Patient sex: M
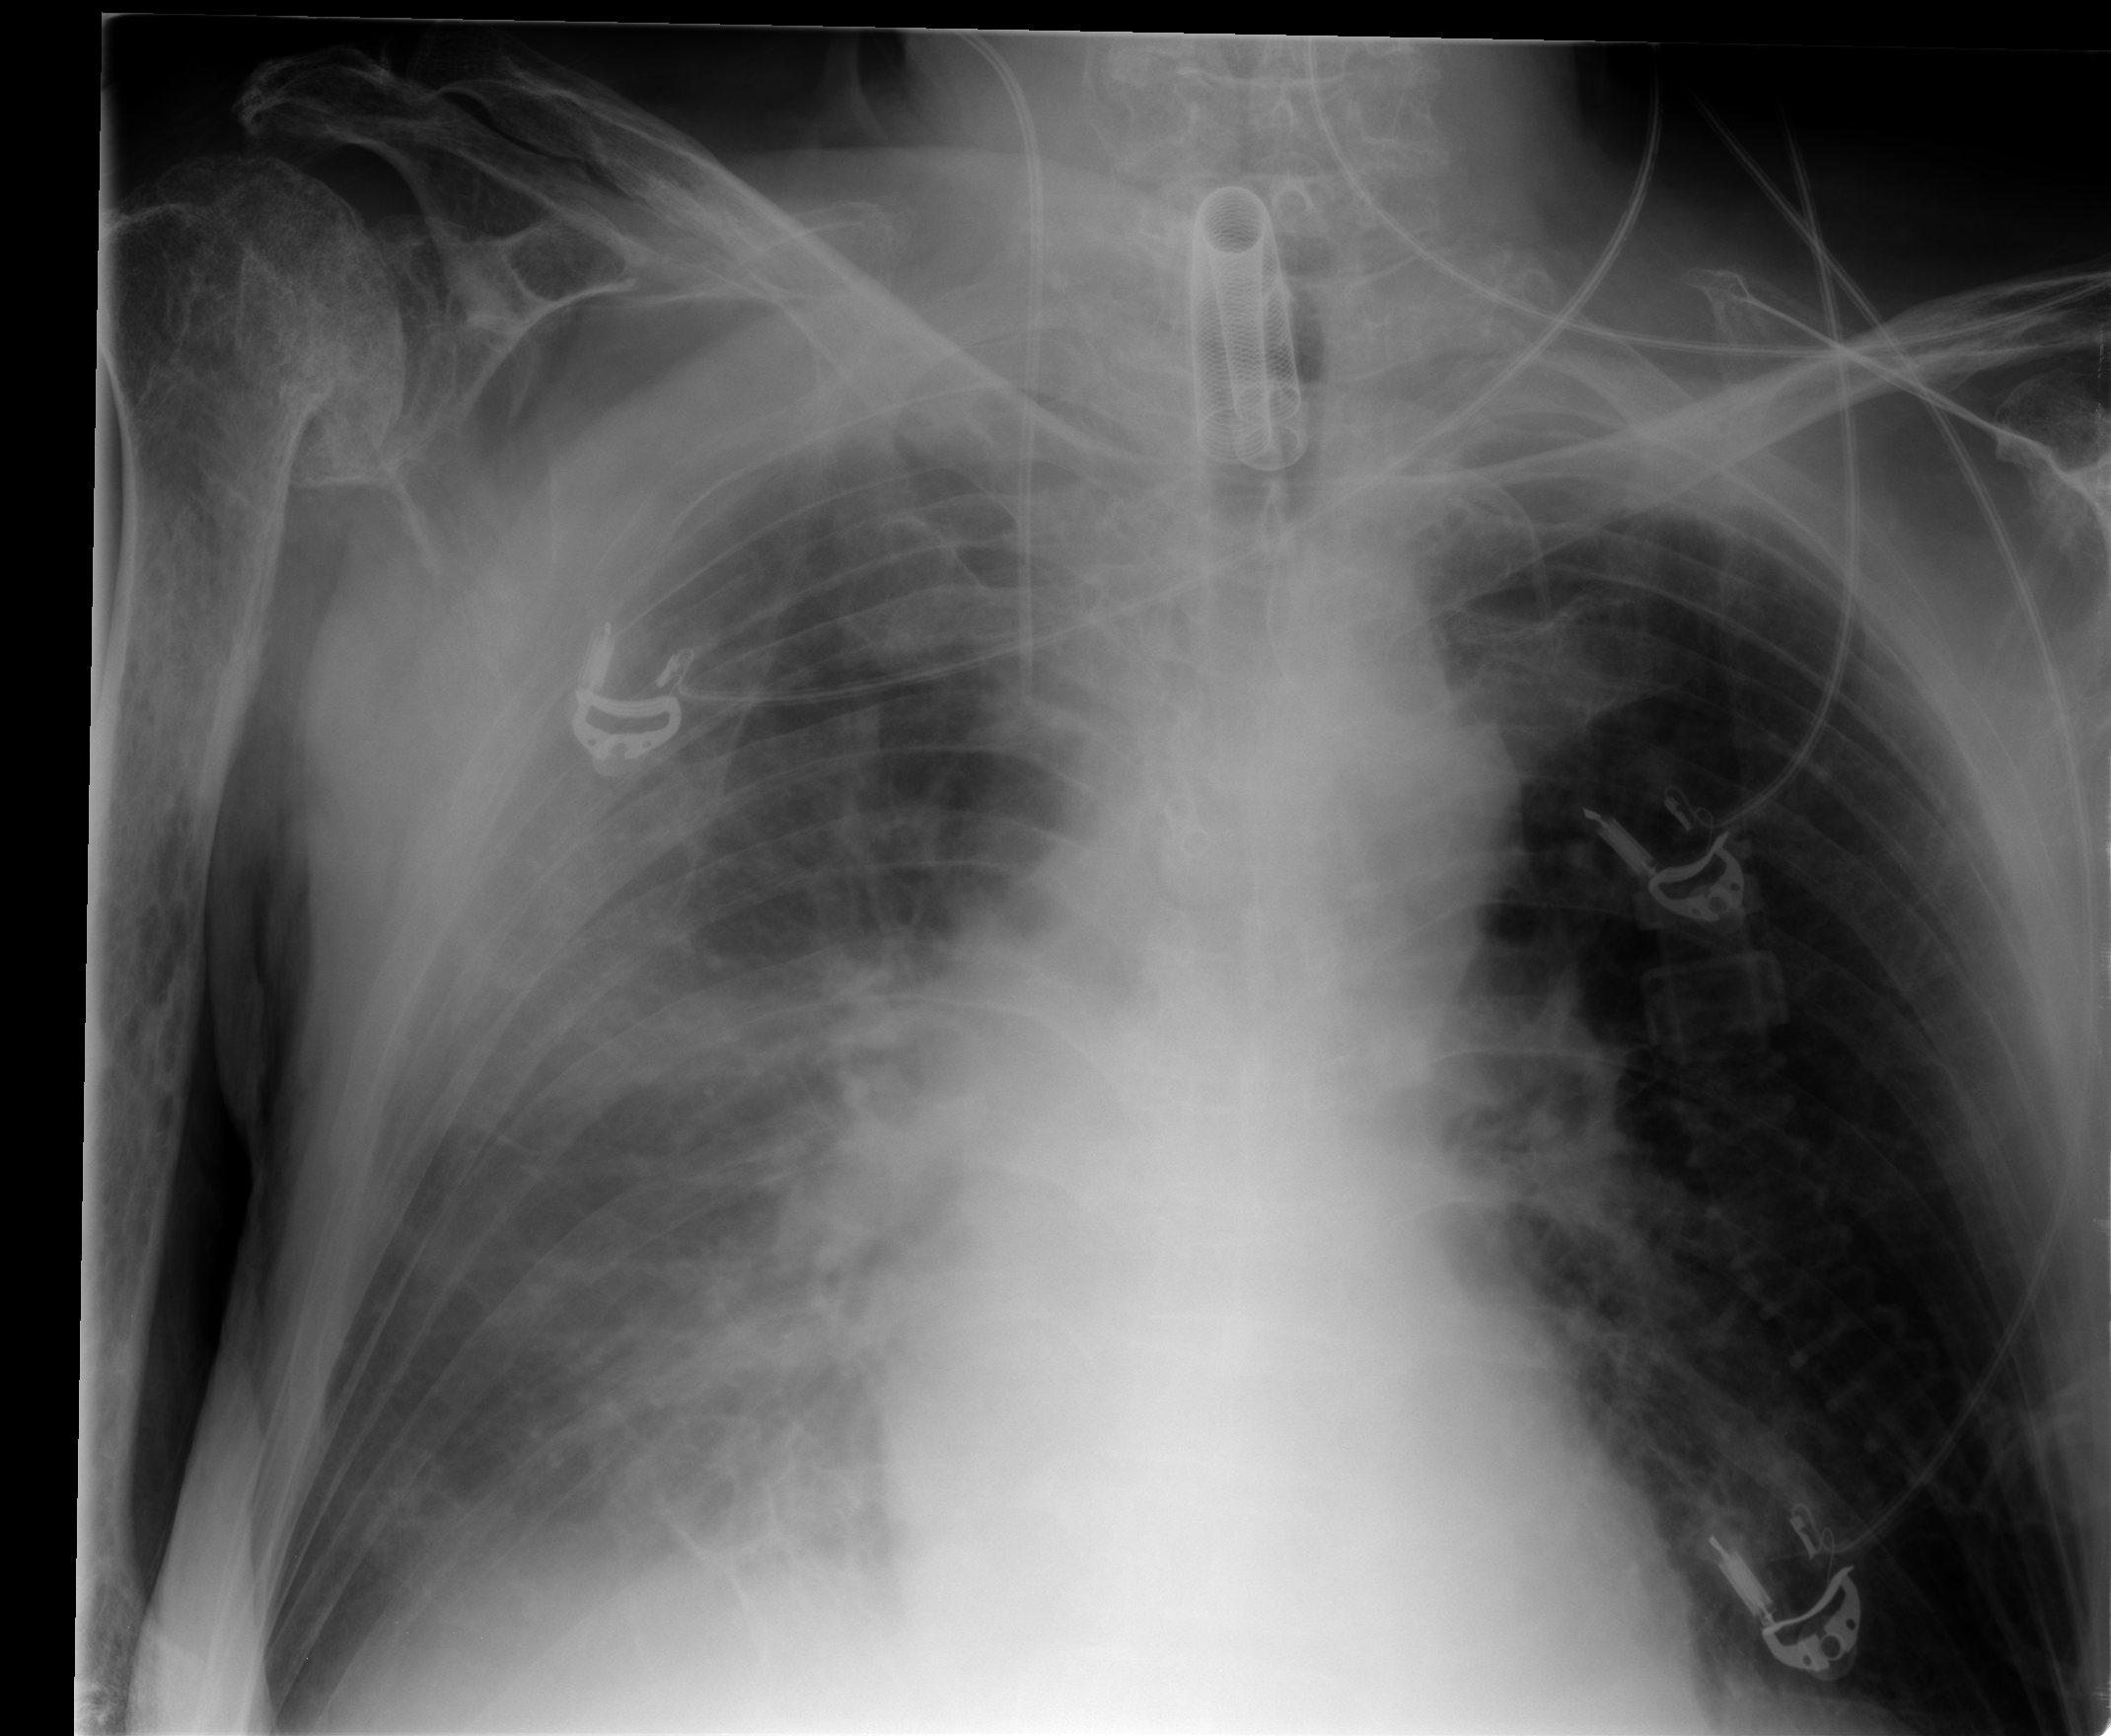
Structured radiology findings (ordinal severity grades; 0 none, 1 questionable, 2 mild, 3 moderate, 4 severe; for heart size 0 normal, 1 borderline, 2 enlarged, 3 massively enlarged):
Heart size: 0
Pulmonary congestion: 2
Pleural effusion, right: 2
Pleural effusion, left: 0
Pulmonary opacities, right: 2
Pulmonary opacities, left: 2
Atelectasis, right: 2
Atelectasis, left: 0